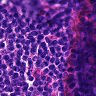
Metastatic tissue present: no